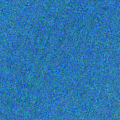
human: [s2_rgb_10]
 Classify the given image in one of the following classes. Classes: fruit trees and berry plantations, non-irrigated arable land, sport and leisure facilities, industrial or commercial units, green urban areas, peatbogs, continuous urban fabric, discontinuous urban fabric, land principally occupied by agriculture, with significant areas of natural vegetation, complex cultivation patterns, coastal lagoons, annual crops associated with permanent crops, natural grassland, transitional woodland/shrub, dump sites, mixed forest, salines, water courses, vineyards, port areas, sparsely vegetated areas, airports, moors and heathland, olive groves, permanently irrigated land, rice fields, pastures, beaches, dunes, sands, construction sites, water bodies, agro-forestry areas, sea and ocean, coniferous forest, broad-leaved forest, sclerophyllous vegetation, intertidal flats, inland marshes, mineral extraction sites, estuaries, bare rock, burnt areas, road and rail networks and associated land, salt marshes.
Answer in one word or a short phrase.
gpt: sea and ocean